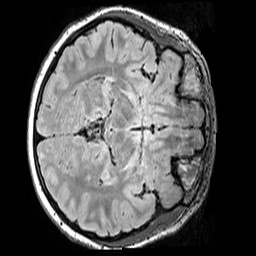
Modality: FLAIR
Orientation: axial
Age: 13
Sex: male
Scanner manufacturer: siemens
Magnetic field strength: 3 T
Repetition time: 5 s
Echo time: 0.388 s